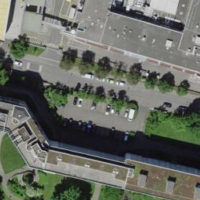
EUNIS habitat code: 54
Species observed at this site:
Acer pseudoplatanus